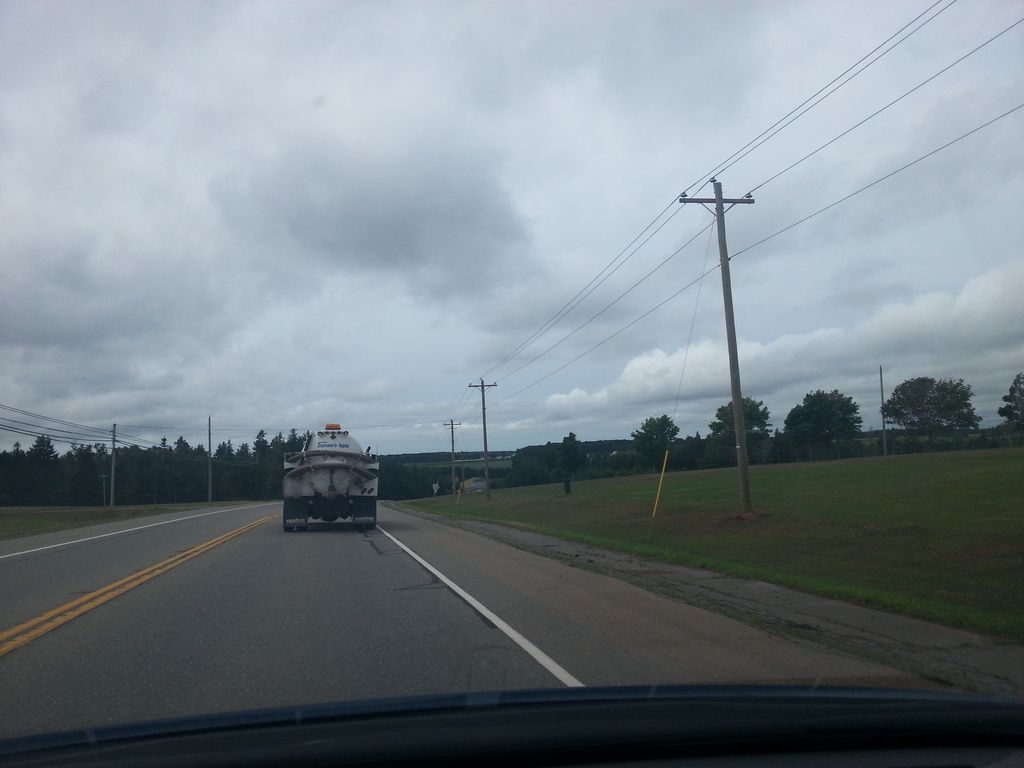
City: charlottetown